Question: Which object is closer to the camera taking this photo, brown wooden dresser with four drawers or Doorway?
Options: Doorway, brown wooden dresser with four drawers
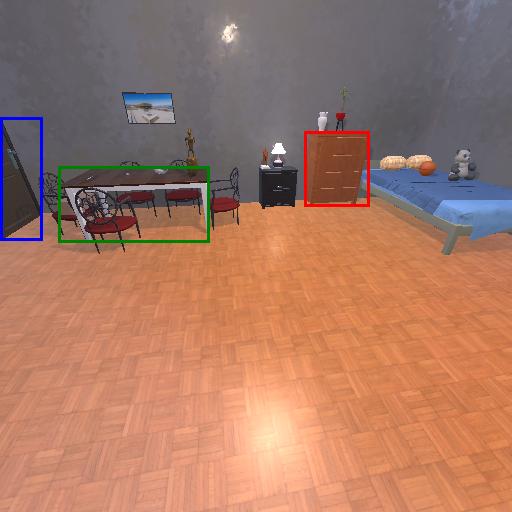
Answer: Doorway